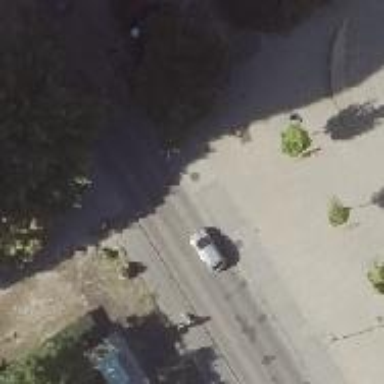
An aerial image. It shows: Residential road with concrete surface and separate sidewalk.